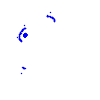
Particle: kaon